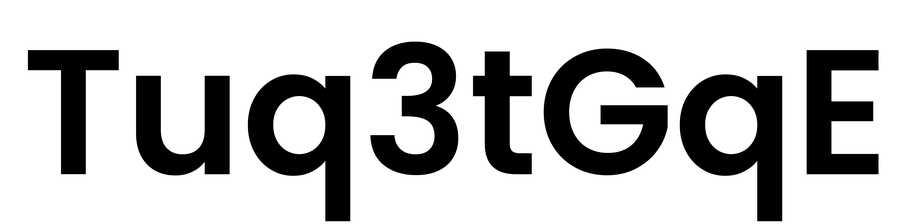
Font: Poppins-SemiBold